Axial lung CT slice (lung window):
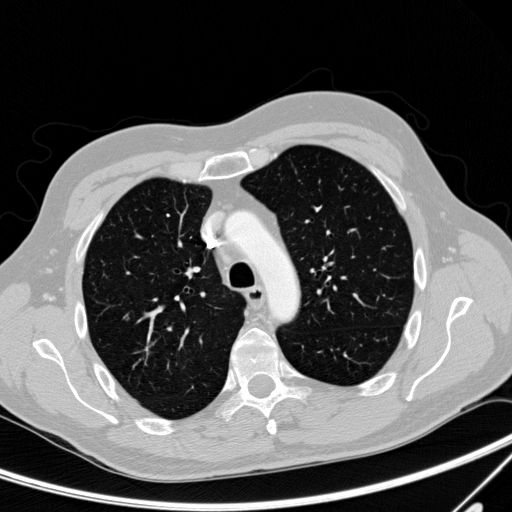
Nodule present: no